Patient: sex F, age 53
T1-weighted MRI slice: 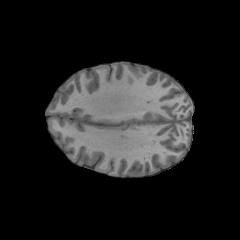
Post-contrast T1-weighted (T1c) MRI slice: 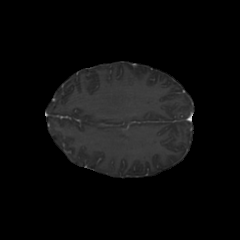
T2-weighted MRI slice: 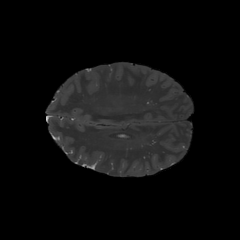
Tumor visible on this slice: no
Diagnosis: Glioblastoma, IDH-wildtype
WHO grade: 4